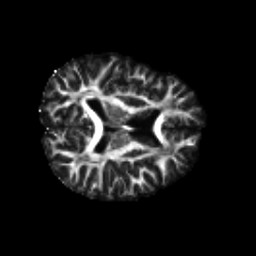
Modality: FA
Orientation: axial
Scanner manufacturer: siemens
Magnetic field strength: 3 T
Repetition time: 4.16 s
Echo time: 0.0806 s